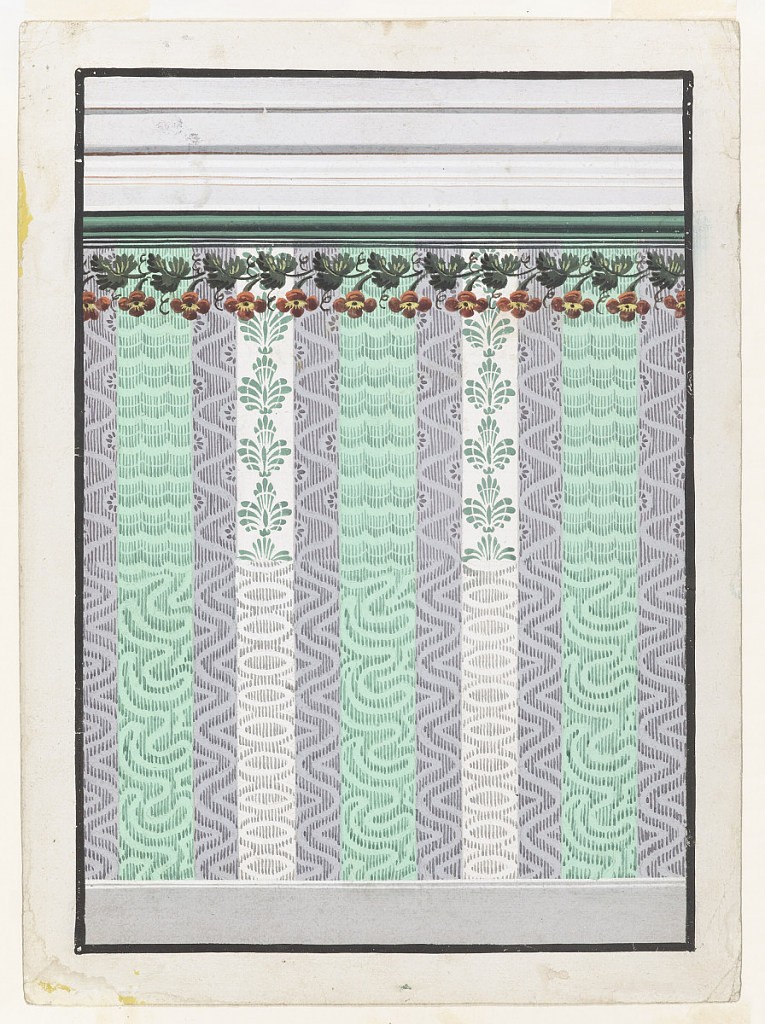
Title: Design for a Wallpaper with Alternative Pattern
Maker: Unknown, Austrian
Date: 1840–60
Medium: Brush and watercolor on white wove paper
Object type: Drawing
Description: A dado is at the bottom of a high entablature, of which an ornamentation is suggested alternatively for the bottom moldings. Alternating broad rose and green stripes are connected by narrow yellow ones. The lower part of the wall suggests obliquely dispersed stripes of boughs and petals. The upper part suggests ribbons wound around poles for the broad stripes, rows of vine leaves for the narrow stripes. Black framing stripe; margins showing off-white color.